Question: I want to create a scroll disabled tableview which will fill the view below navigation bar. Finally I've managed to do it but it's not the right way because I'm giving minus 64 margin (status bar + navigation bar) to tableview.
I'm assigning my constraints from storyboard. I've tried lots of other constraints with the table view like giving zero constraints from 4 sides or
equal width + equal height + center horizontal + center vertical none of them worked.
What is the right way to solve this problem.
Screenshot from the storyboard are below.

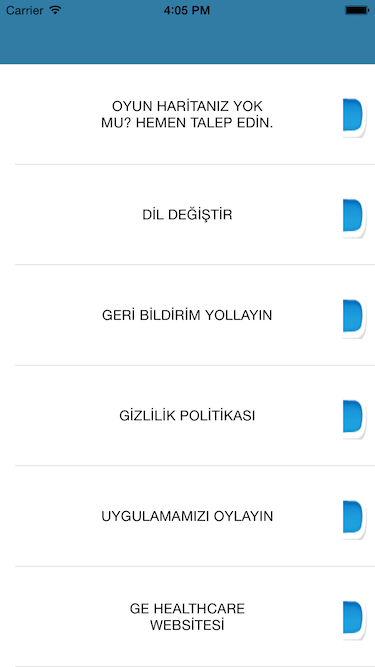
Answer: I solved it.

unchecking four of them and adding the constraints from image below worked as I wanted.

So I guess scroll disabled tableviews not working as expected with these four view controller options checked.